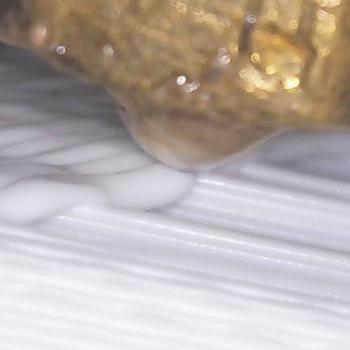
Flow rate: 238%